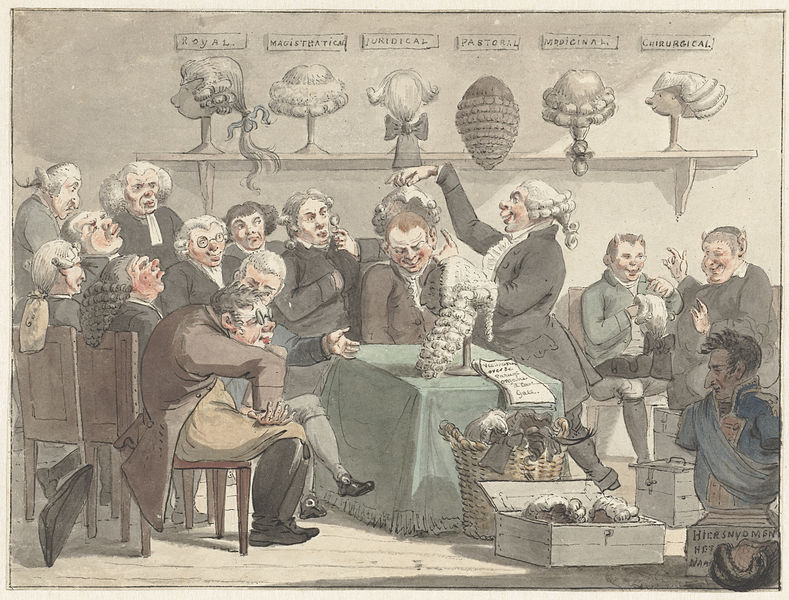
Titel: Mannen die pruiken passen
Künstler: Jacob Smies
Standort: Amsterdam
Institution: Rijksmuseum
Schlagwörter: napoleon, chevelure, buste, corbeille, table, hommes, perruque, lunettes, perruques, loupe, assemblage, intello, perruqier, assemblé